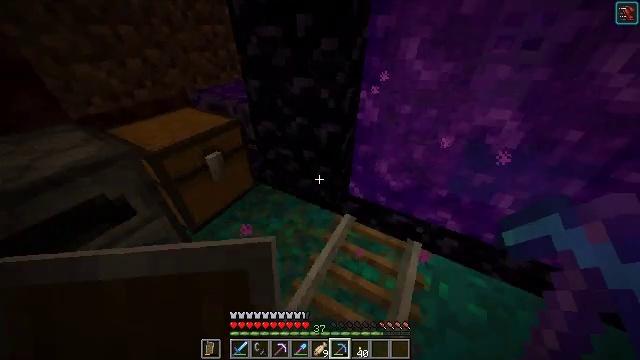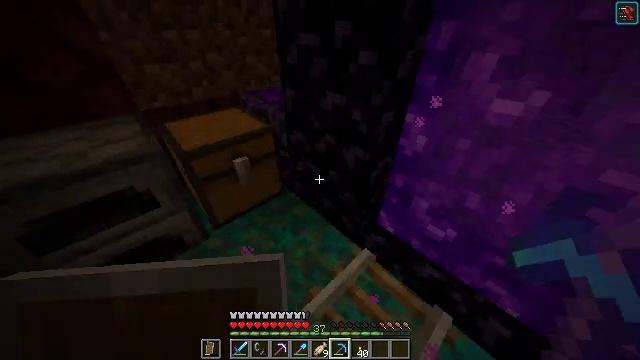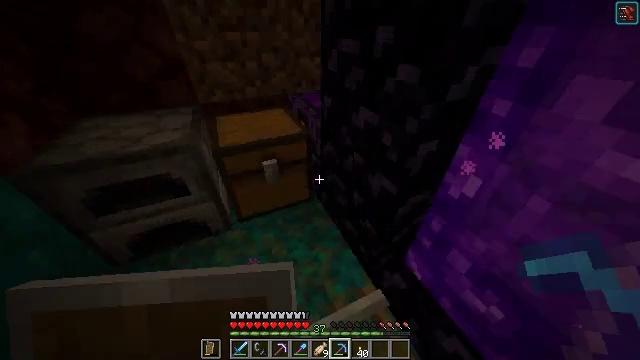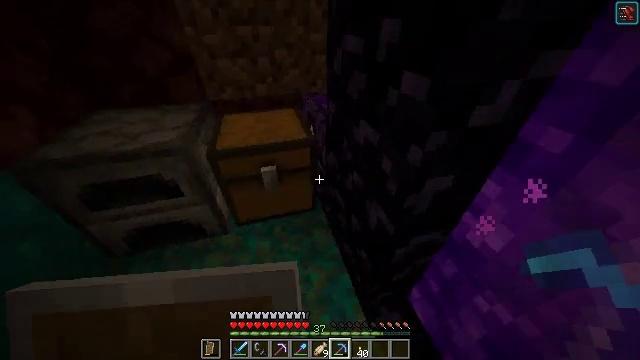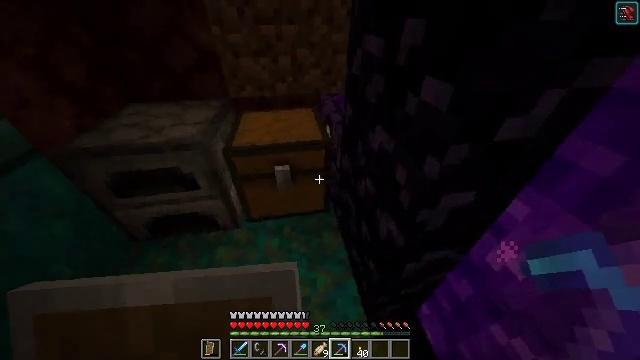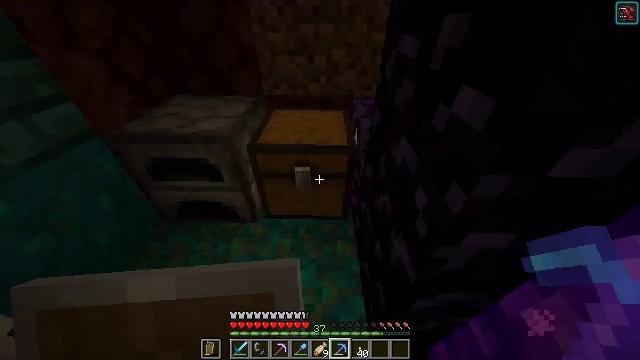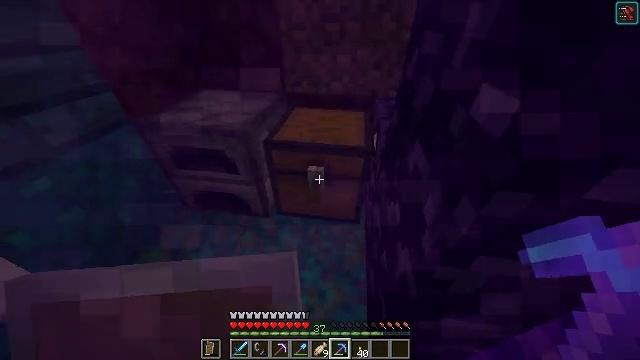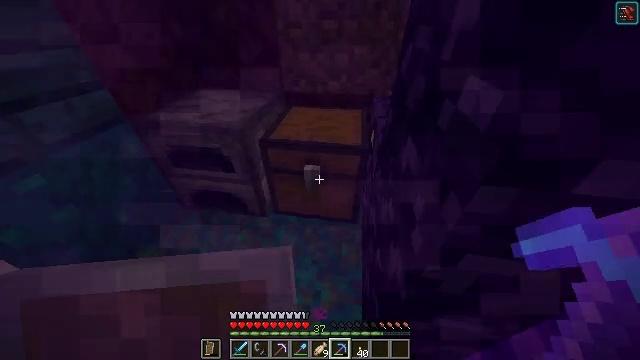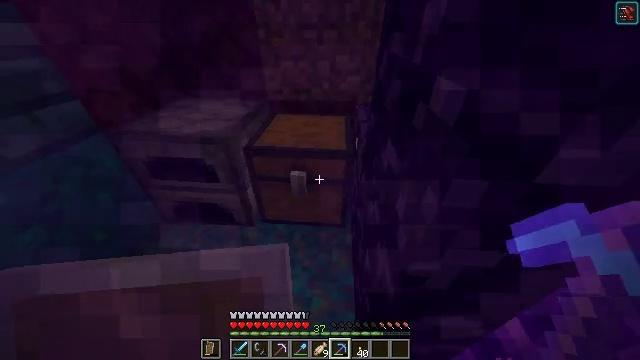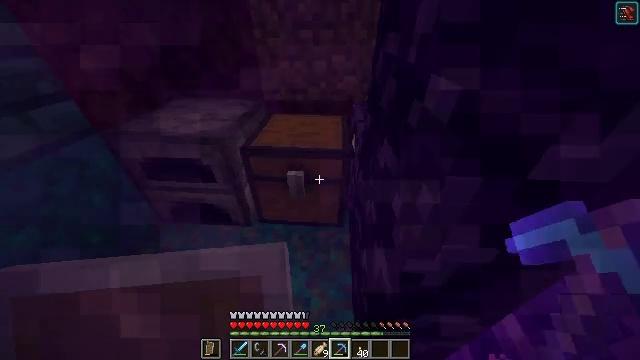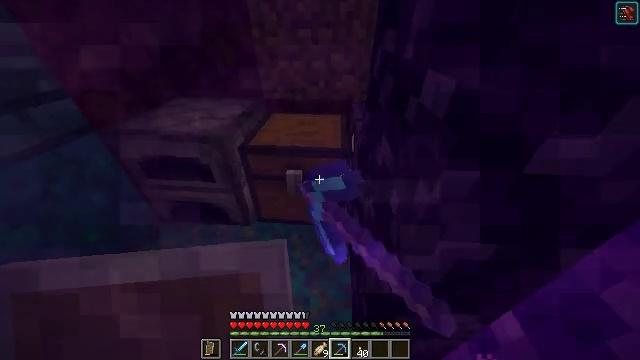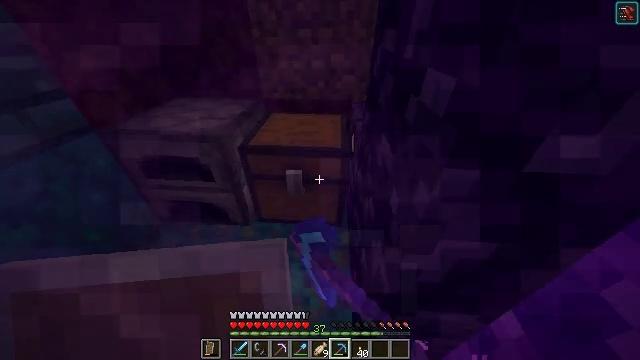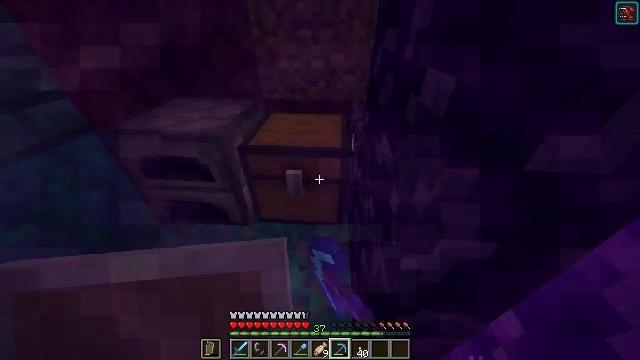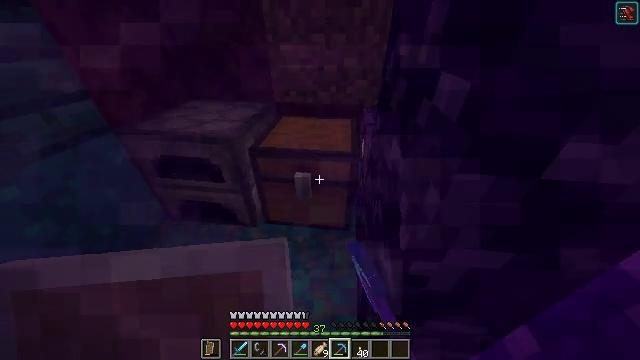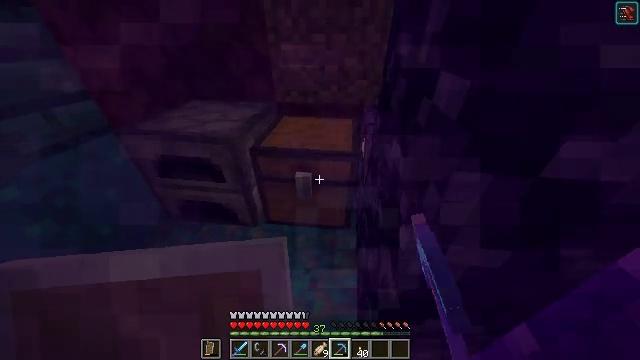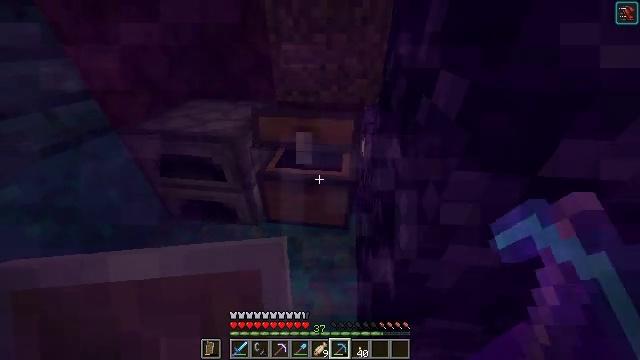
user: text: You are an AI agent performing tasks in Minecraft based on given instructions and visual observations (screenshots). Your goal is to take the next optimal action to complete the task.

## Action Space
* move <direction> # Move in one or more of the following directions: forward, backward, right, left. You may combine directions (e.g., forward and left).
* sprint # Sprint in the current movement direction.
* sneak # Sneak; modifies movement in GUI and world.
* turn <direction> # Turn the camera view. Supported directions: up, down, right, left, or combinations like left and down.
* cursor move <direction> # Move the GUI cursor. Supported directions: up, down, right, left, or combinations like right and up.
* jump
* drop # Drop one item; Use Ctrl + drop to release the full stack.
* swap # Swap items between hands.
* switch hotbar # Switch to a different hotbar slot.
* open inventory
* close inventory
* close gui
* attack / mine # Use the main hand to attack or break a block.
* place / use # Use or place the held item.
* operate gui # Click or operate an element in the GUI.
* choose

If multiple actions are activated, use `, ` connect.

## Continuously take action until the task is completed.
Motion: motion action
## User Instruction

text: Collect crimson fungus as a resource.
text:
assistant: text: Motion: move forward and move right, turn left
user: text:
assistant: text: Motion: move forward and move right, turn left
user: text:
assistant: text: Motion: move forward, turn left and down
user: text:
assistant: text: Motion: turn left
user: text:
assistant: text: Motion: turn left
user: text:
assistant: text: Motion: turn left
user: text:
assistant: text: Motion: no_op
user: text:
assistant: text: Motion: turn right and up
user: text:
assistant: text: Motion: use / place
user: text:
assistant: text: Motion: use / place
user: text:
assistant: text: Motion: use / place
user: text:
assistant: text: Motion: no_op
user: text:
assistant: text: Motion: turn left and up
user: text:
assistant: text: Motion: cursor move up, open gui
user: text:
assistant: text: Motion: close gui
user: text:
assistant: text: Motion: no_op
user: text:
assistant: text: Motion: no_op
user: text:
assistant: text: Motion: turn left
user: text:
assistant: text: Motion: turn down
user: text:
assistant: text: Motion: open inventory
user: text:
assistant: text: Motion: move left, open inventory
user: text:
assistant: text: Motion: move left
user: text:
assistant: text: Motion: move left
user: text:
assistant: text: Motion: move left, turn right
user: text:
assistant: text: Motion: move left, turn right
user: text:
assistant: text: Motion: turn right
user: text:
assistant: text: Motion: turn right and up
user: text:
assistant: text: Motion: turn right and up
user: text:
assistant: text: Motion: turn right and up
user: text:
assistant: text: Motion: no_op